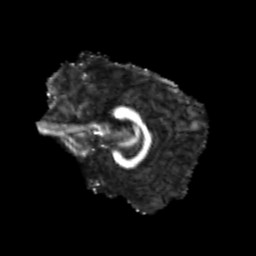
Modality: FA
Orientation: sagittal
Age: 19
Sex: female
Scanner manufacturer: siemens
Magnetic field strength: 3 T
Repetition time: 3.5 s
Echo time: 0.113 s